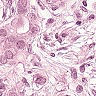
Metastatic tissue present: yes